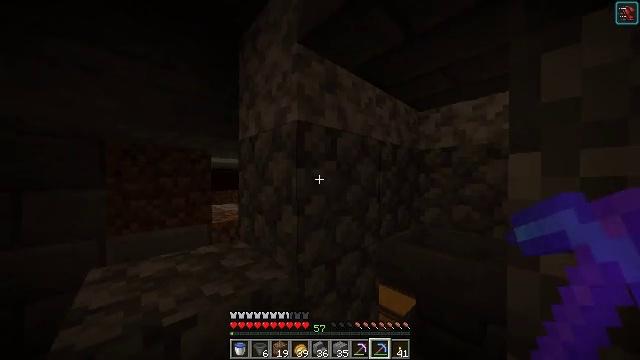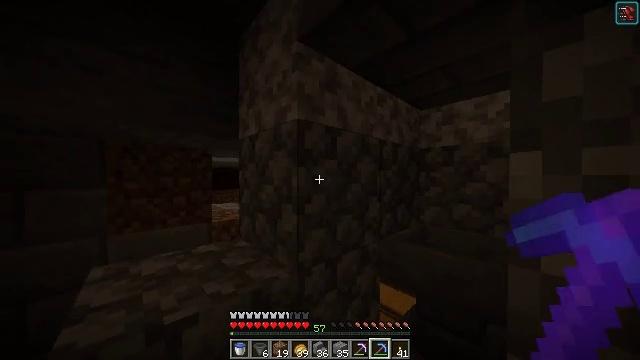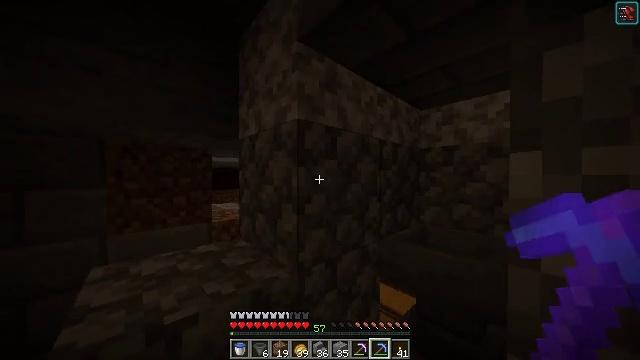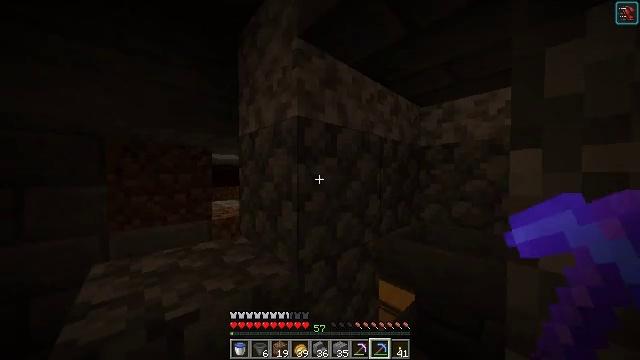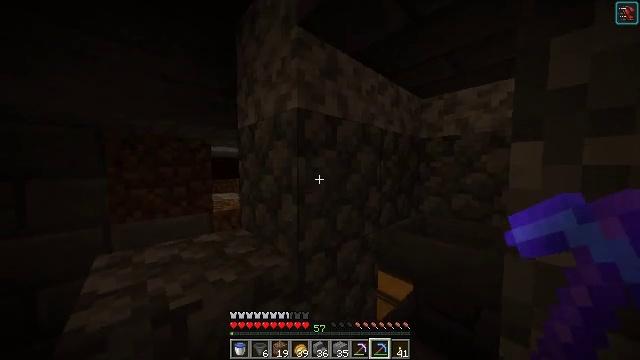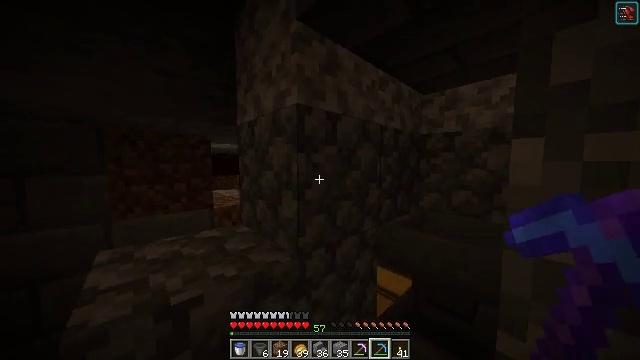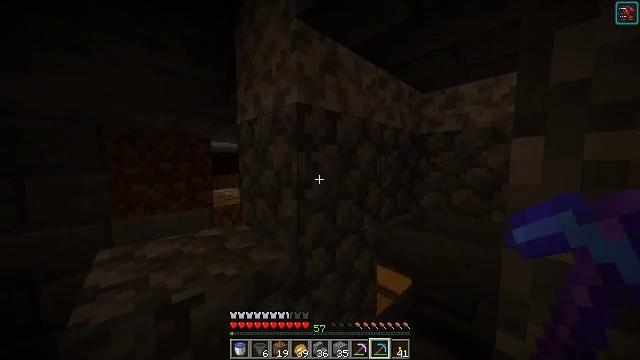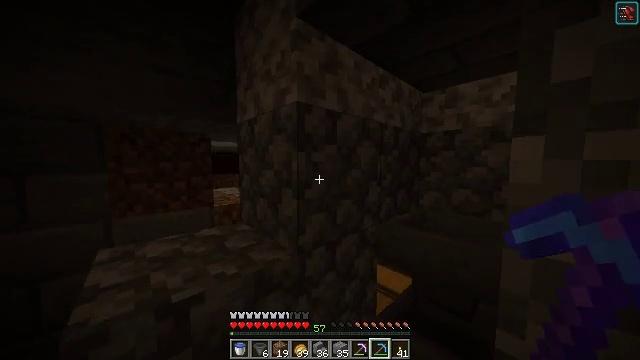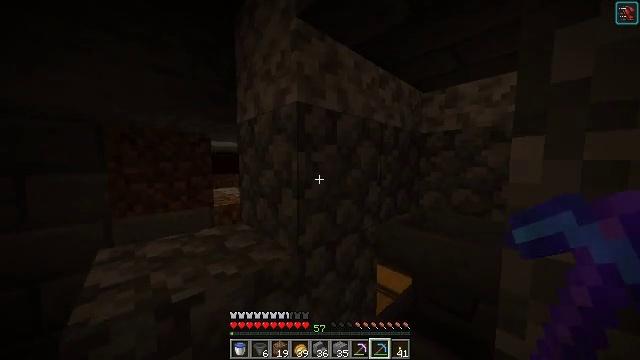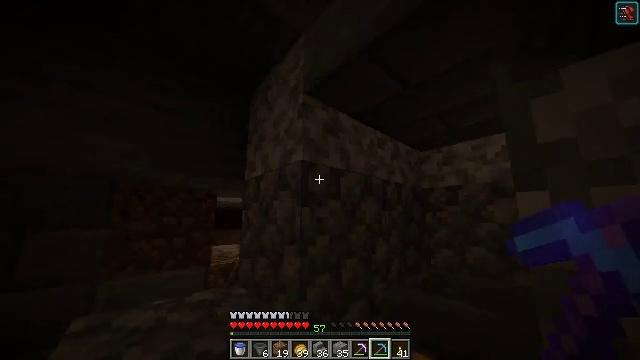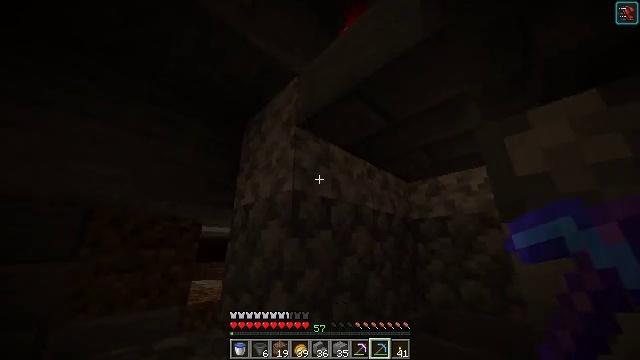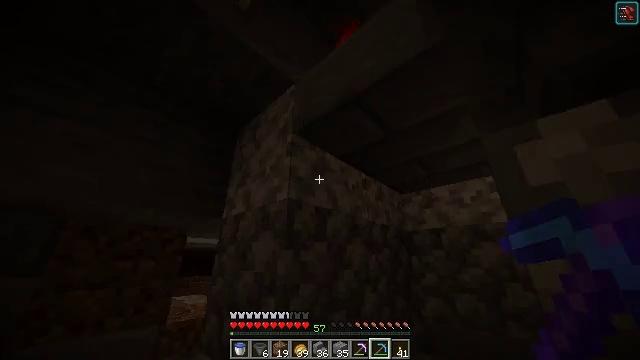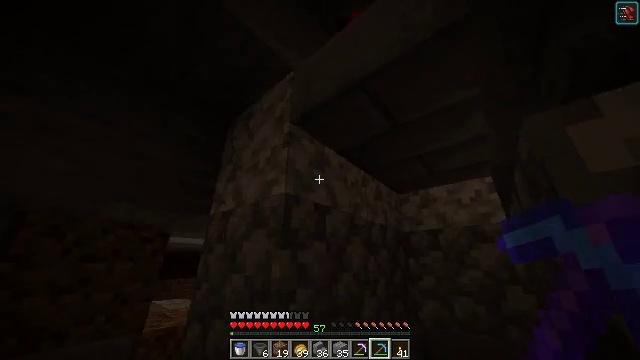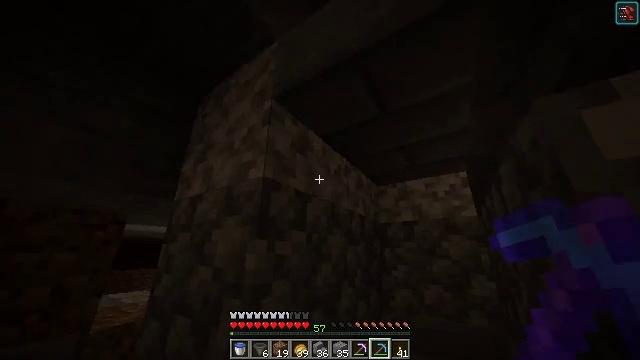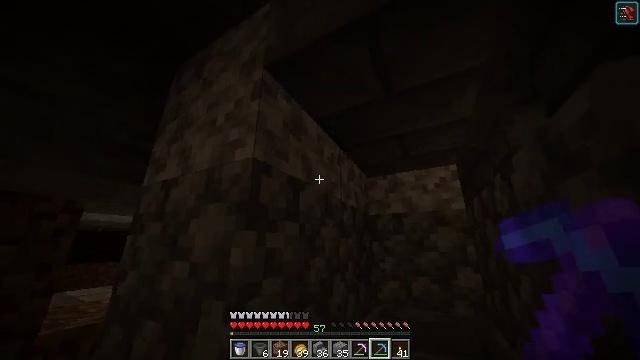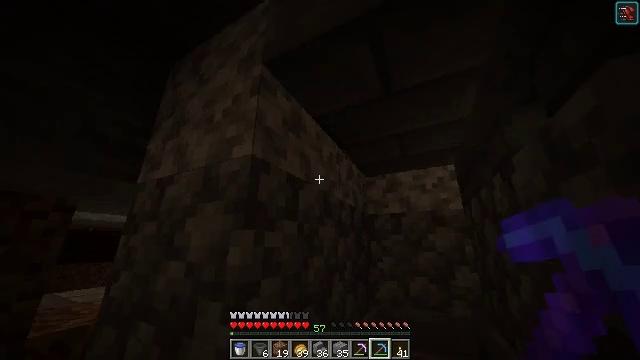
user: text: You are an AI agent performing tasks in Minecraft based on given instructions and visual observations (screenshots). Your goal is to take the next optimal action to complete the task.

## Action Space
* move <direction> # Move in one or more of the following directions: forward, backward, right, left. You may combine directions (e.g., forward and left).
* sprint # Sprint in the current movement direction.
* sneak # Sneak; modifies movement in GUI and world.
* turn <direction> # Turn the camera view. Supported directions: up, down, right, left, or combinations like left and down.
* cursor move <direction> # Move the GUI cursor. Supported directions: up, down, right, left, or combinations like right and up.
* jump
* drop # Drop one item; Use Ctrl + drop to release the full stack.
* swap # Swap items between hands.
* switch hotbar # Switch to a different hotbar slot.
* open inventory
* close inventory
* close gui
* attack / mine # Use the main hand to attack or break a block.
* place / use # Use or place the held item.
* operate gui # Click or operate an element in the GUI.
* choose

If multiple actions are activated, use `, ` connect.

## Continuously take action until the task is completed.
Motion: motion action
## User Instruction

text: Digging the cobblestone underground.
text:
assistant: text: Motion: no_op
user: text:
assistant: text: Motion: no_op
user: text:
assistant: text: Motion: no_op
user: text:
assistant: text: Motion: turn down
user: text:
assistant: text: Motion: turn down
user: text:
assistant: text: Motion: no_op
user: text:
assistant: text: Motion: no_op
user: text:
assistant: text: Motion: no_op
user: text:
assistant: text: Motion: turn left and up
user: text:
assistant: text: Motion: turn right and up
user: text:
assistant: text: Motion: move forward and move left, turn right and up
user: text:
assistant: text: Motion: move forward, turn right
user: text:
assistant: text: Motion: turn right and down
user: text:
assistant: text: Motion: turn right and down
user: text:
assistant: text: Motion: no_op
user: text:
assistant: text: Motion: no_op
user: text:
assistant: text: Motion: no_op
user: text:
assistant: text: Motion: no_op
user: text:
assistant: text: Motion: no_op
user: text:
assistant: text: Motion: turn left and down
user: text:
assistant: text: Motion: no_op
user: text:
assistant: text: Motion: turn down
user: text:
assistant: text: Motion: no_op
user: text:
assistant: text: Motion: no_op
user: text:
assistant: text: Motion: no_op
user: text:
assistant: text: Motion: no_op
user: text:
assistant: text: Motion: no_op
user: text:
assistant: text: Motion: no_op
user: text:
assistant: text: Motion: no_op
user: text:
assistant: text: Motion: no_op